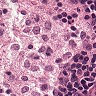
Metastatic tissue present: no